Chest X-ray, PA view. Patient: 70 years old, sex M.
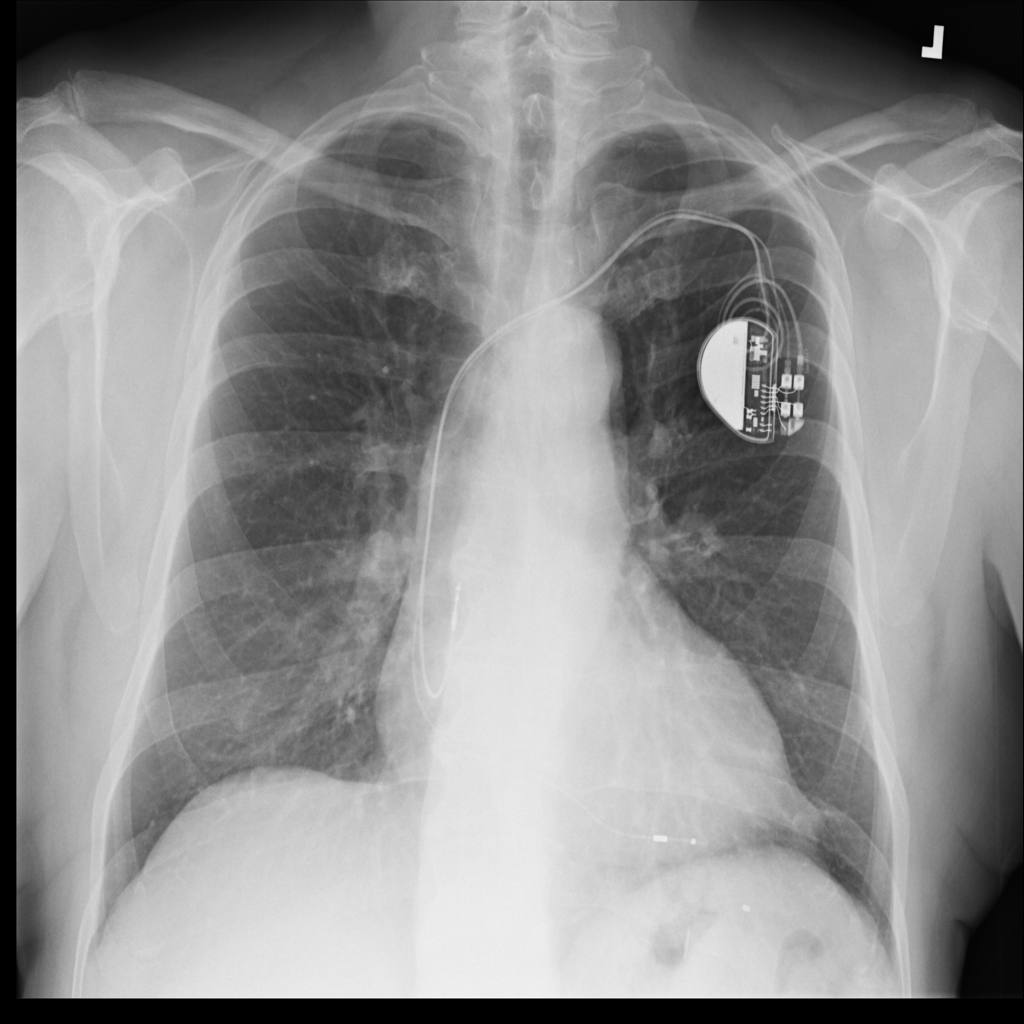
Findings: No Finding